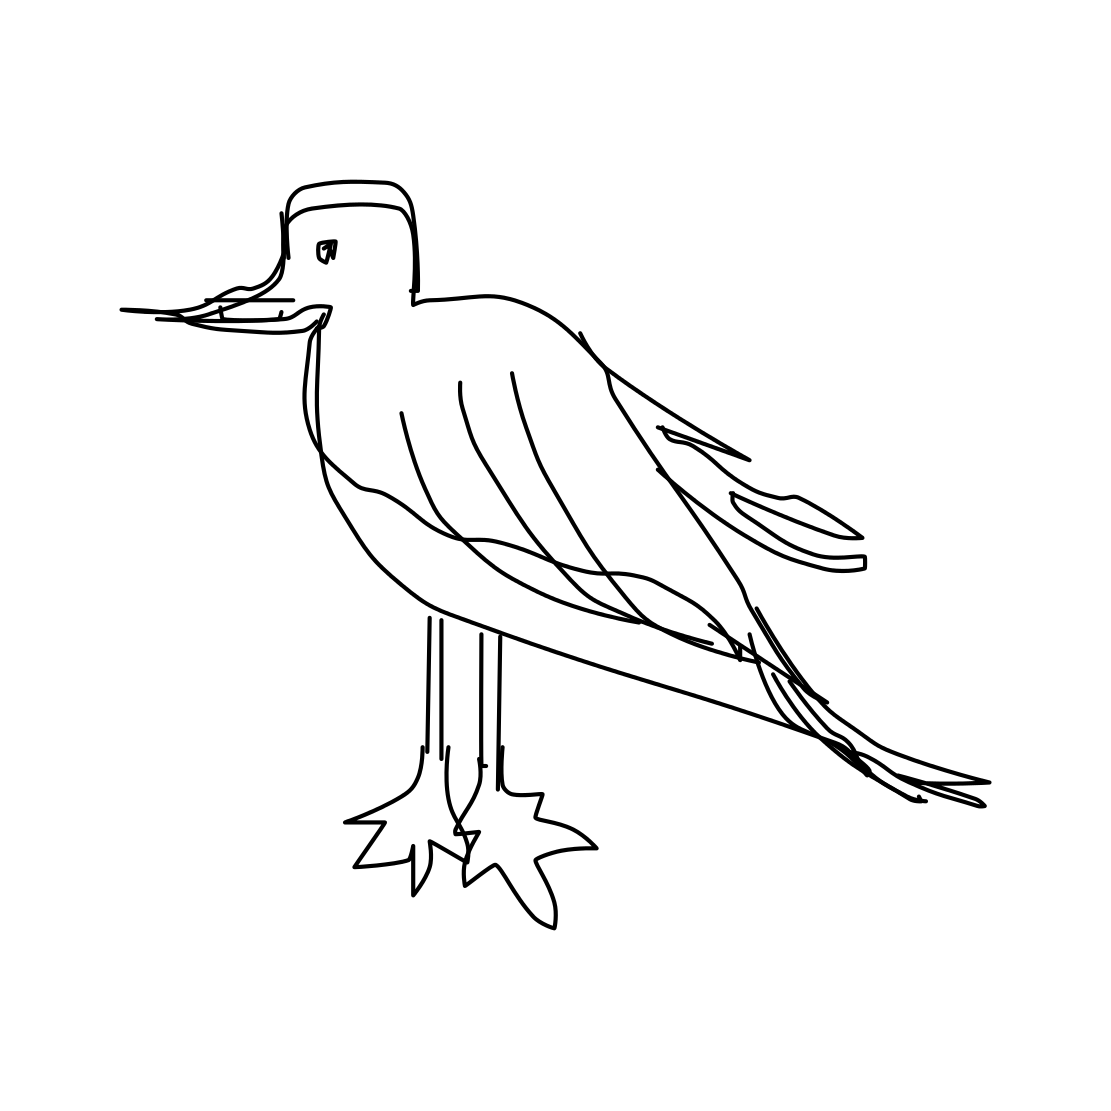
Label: seagull